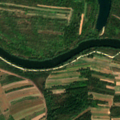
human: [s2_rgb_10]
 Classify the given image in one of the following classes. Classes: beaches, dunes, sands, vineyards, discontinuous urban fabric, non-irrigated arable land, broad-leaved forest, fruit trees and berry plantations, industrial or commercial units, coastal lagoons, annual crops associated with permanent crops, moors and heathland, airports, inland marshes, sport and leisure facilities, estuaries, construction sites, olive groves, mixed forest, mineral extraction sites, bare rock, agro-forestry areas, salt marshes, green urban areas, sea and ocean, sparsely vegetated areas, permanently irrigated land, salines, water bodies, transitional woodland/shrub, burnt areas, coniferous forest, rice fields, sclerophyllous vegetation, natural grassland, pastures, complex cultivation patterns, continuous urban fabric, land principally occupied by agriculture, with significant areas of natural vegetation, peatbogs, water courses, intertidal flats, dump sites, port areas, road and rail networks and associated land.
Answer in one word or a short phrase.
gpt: non-irrigated arable land, land principally occupied by agriculture, with significant areas of natural vegetation, broad-leaved forest, transitional woodland/shrub, water courses